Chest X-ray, AP view. Patient: 19 years old, sex M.
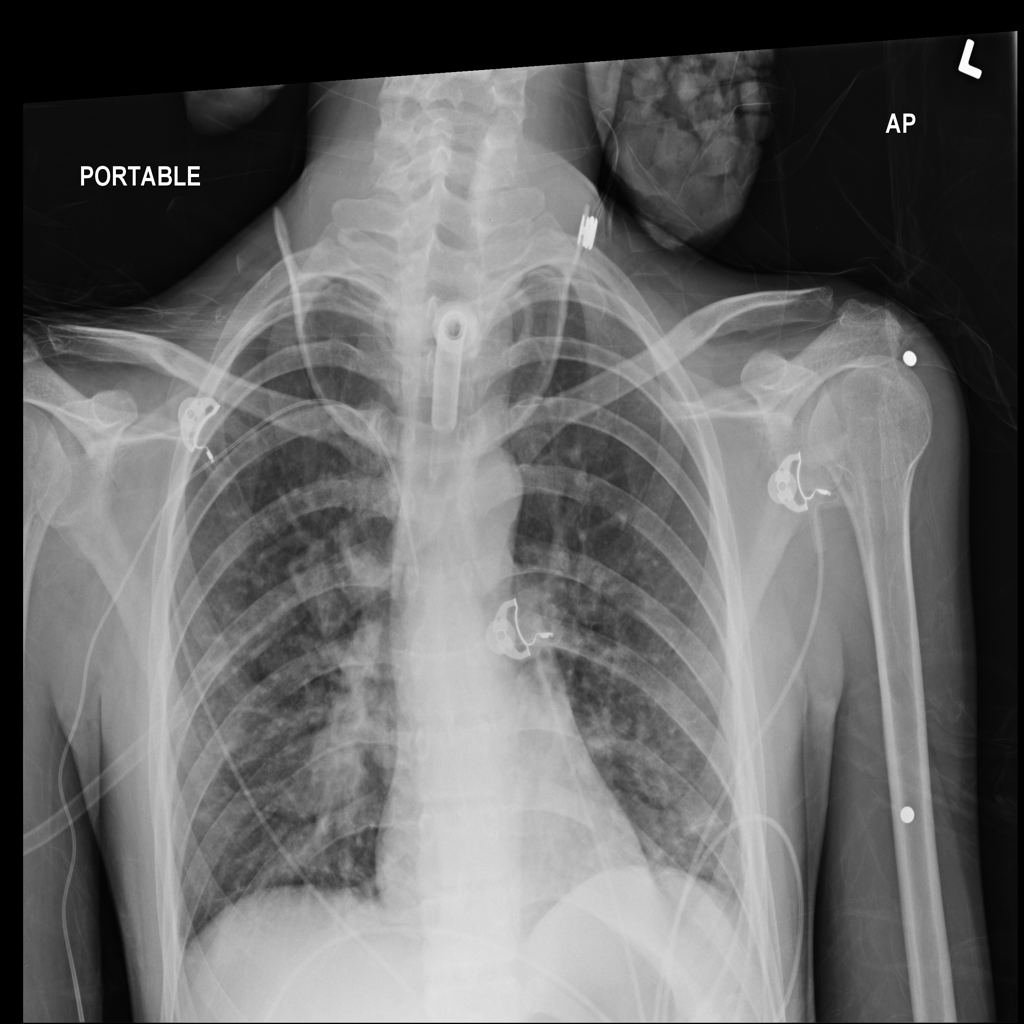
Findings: No Finding